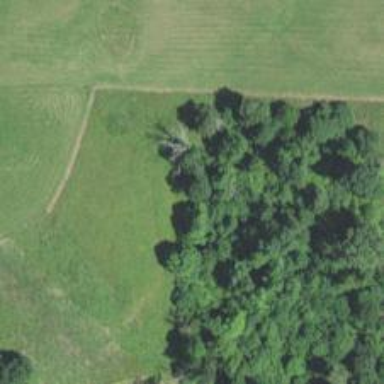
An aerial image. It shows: Beautiful woodland area.